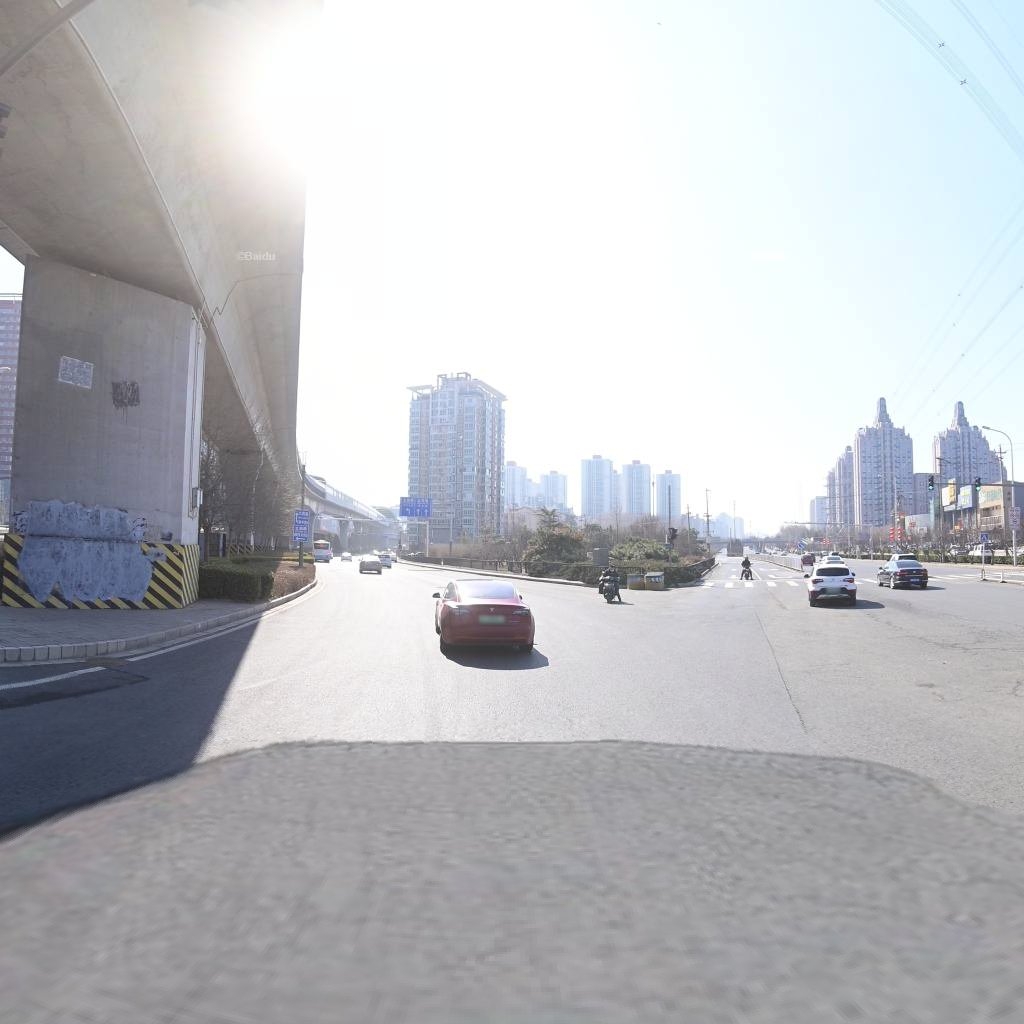
Region: Chaoyang
Road damage annotations: longitudinal crack, alligator crack